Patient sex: M
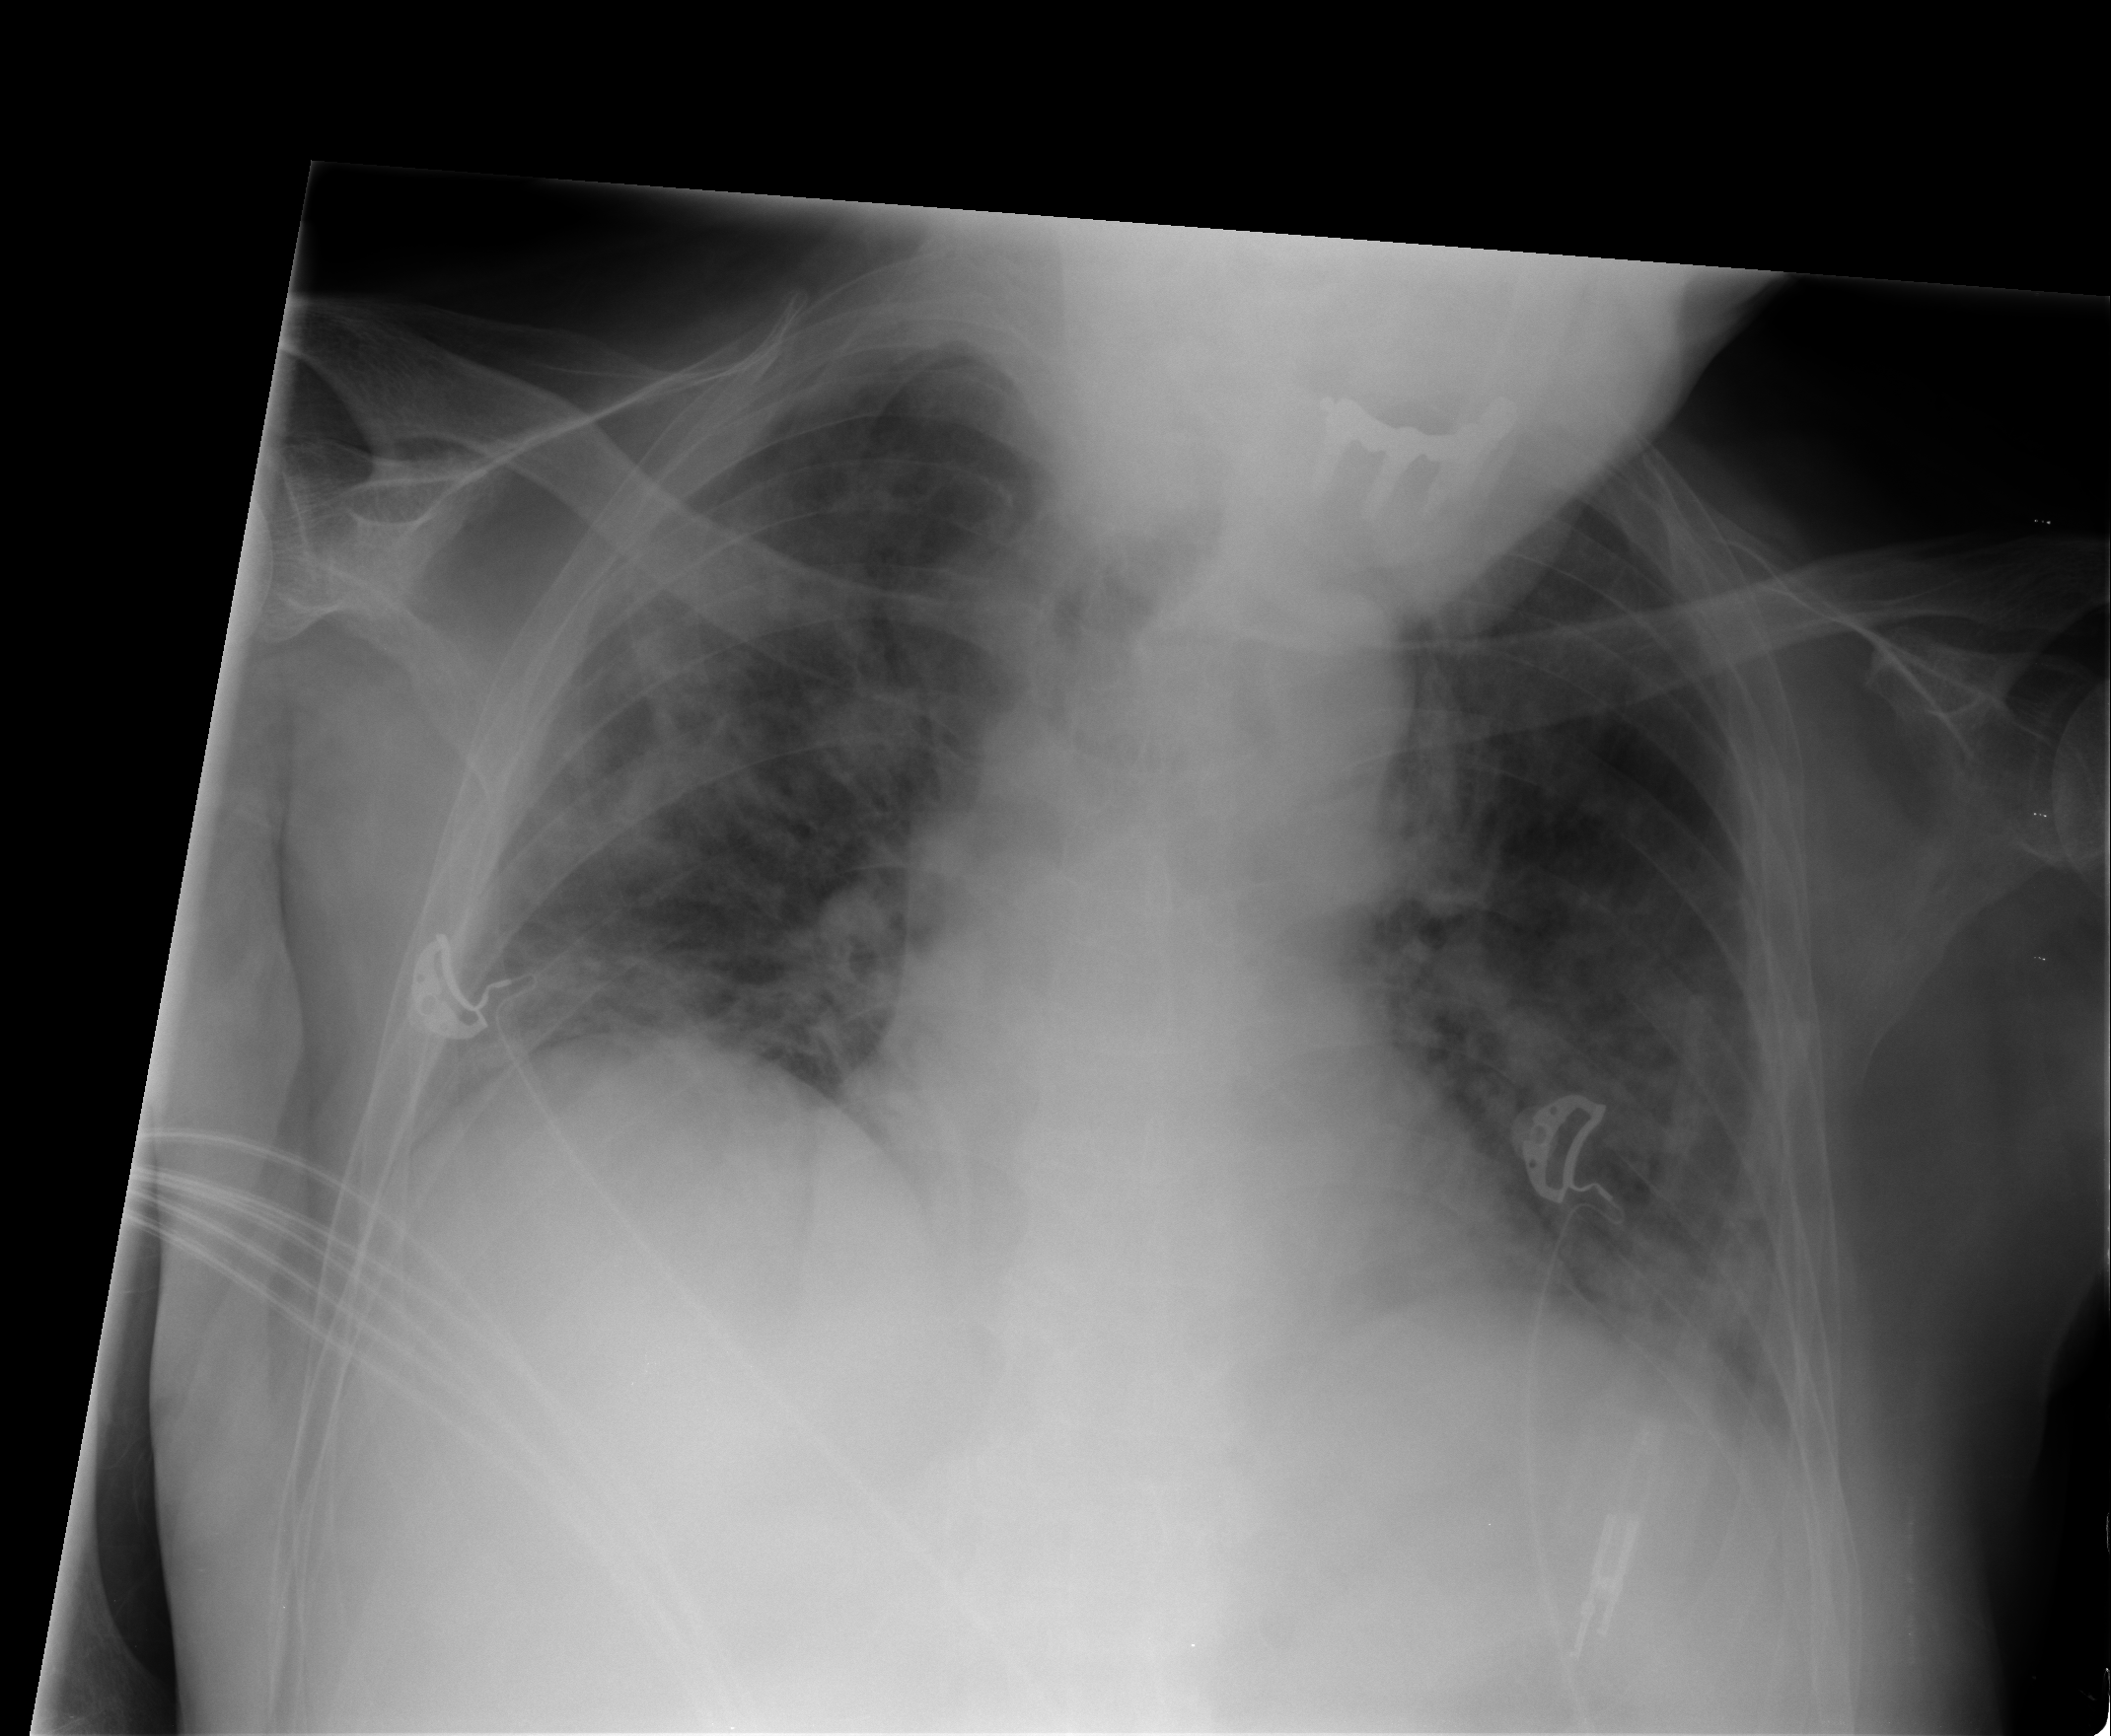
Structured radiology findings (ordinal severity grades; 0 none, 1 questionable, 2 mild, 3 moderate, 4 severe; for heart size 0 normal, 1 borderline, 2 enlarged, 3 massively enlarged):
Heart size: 0
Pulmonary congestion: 2
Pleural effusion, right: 0
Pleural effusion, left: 0
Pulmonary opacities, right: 3
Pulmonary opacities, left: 3
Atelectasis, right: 2
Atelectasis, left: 2